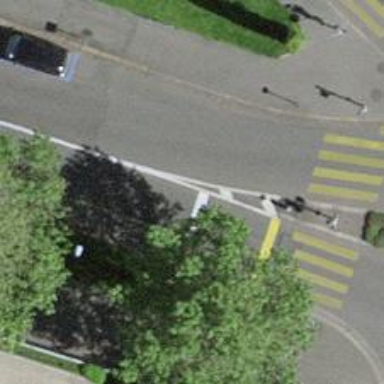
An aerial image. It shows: Road with traffic signals controlling the flow of traffic.